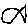
Label: fish